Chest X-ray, AP view. Patient: 31 years old, sex M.
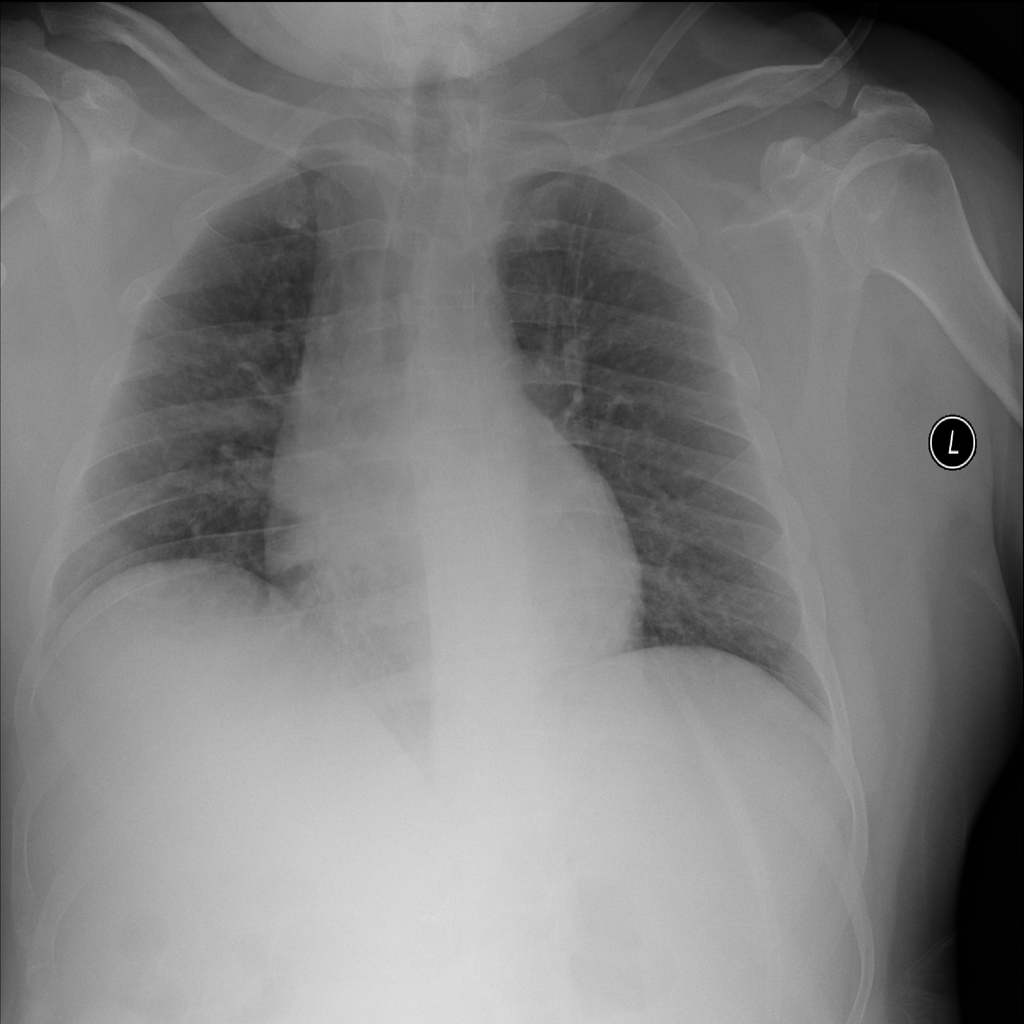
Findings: No Finding